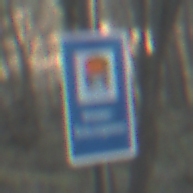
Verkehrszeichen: Wasserschutzgebiet
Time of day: SunriseSunset
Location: Outdoor (Nature)
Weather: Clear
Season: Winter
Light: Natural